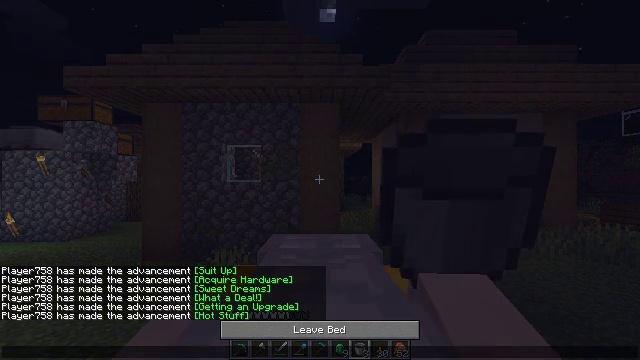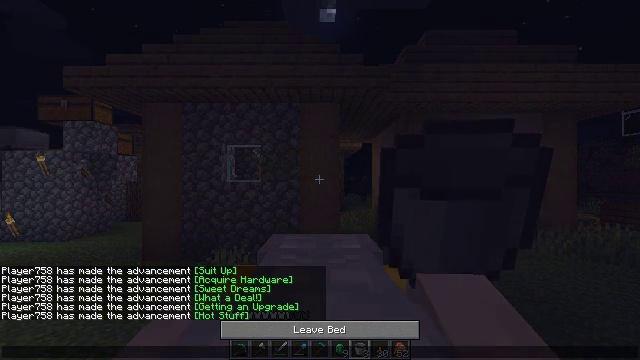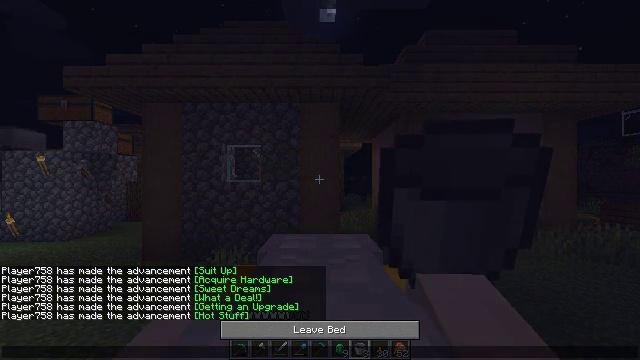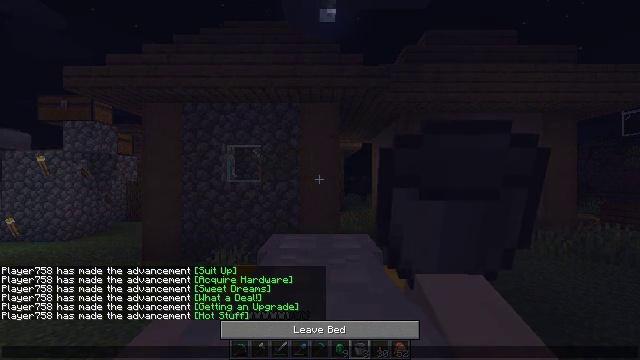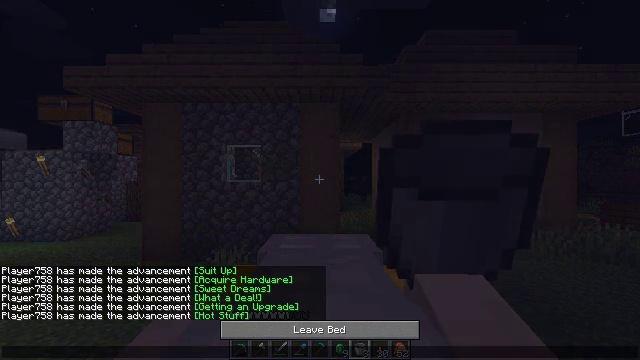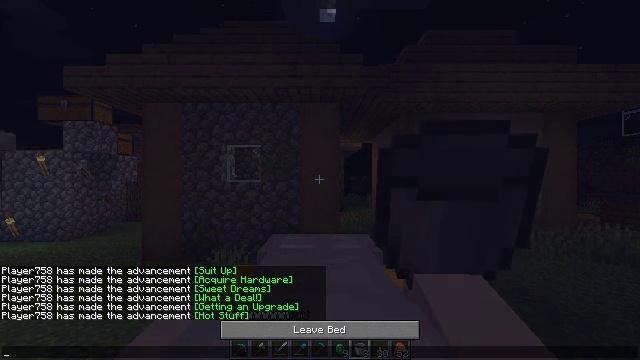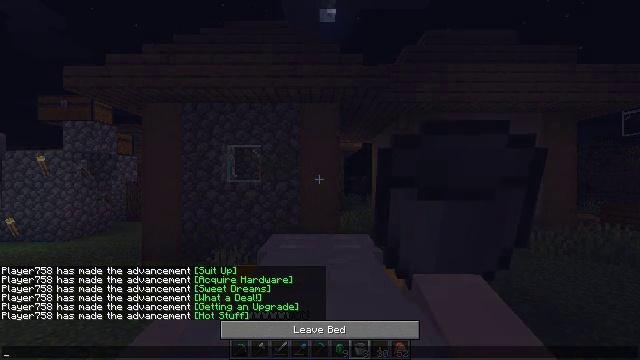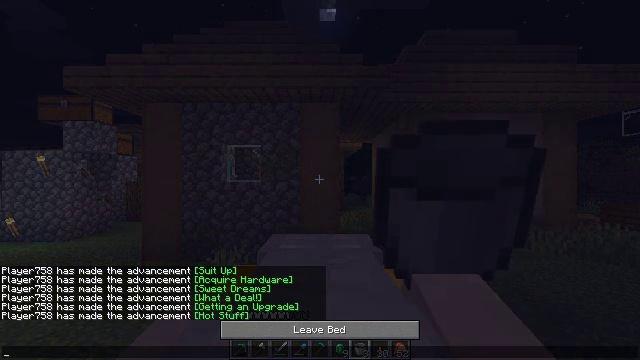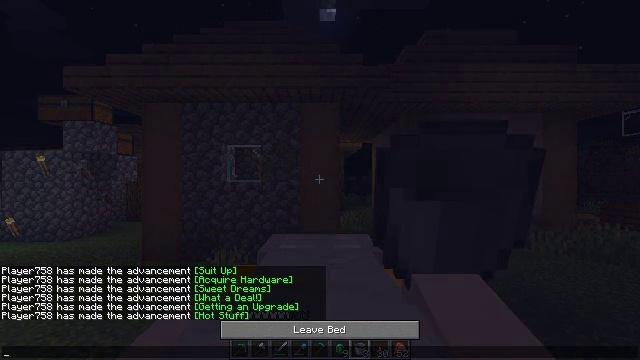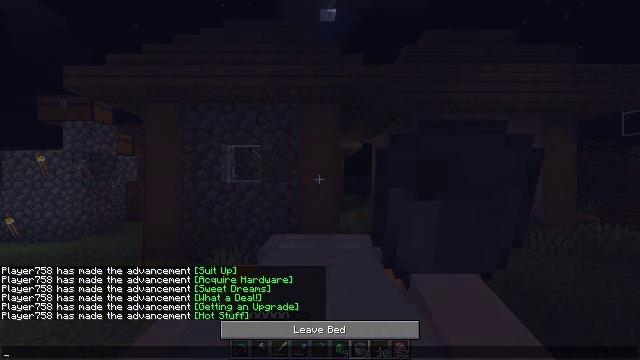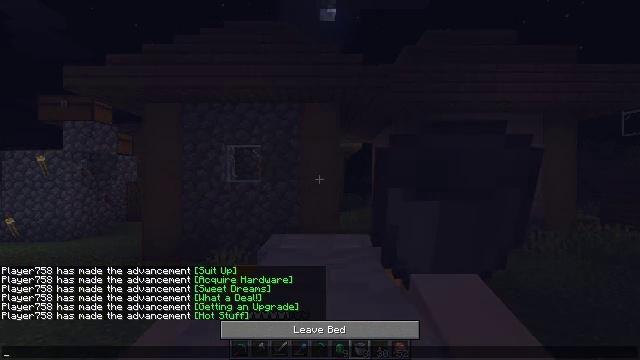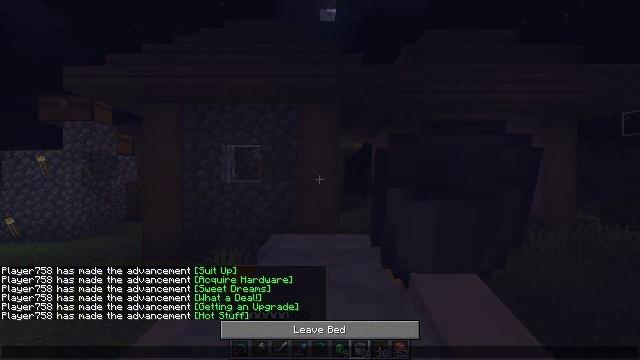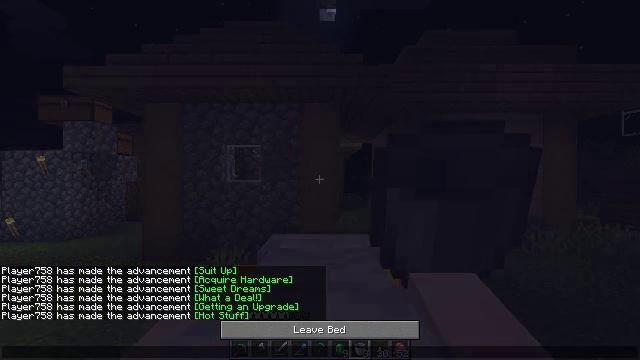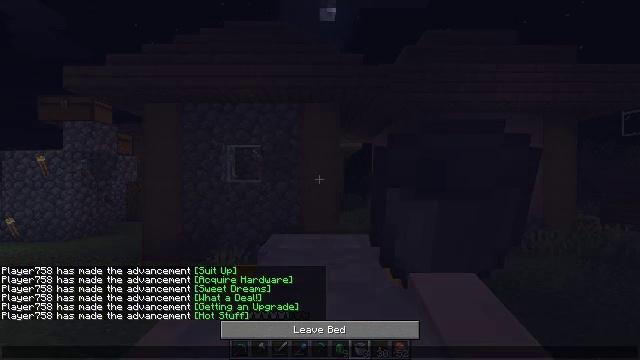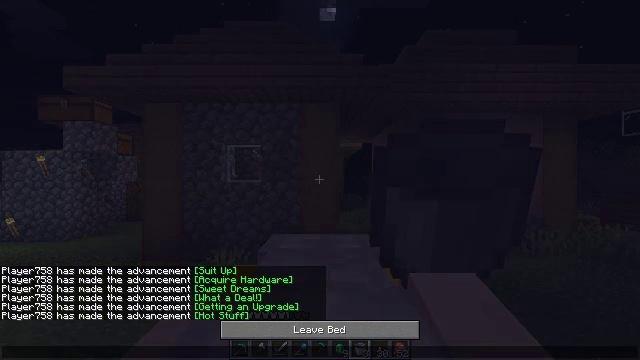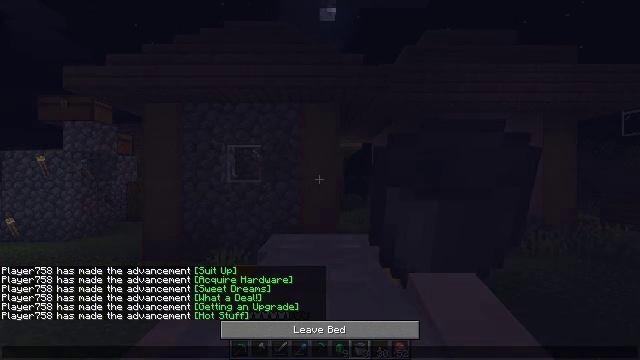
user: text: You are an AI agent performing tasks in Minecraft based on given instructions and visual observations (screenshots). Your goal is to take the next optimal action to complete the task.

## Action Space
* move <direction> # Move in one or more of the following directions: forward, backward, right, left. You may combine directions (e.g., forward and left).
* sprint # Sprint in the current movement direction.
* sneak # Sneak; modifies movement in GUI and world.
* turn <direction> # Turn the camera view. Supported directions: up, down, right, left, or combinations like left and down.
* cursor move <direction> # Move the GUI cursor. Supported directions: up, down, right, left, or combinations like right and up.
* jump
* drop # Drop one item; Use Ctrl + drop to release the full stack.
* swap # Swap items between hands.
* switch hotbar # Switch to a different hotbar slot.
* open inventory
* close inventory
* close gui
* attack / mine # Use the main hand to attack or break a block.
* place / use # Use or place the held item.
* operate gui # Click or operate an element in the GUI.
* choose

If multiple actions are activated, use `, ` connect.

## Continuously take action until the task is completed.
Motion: motion action
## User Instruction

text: Obtain gold nugget by crafting gold ingot.
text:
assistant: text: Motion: no_op
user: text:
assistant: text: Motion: no_op
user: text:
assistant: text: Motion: no_op
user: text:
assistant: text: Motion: no_op
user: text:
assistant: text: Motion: no_op
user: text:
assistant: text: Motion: no_op
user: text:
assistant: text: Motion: no_op
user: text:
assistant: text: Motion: no_op
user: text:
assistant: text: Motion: no_op
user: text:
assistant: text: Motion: no_op
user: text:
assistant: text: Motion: no_op
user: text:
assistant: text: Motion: no_op
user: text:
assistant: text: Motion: no_op
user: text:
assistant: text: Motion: no_op
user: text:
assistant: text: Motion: no_op
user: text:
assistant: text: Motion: no_op
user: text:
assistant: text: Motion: no_op
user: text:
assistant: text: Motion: no_op
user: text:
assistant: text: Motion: no_op
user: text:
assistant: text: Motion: no_op
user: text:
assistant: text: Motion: no_op
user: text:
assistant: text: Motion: no_op
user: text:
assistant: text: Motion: no_op
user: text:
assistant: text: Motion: no_op
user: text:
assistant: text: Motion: no_op
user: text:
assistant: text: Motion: no_op
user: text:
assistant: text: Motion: no_op
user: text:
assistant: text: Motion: no_op
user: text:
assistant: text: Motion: no_op
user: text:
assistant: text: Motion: no_op